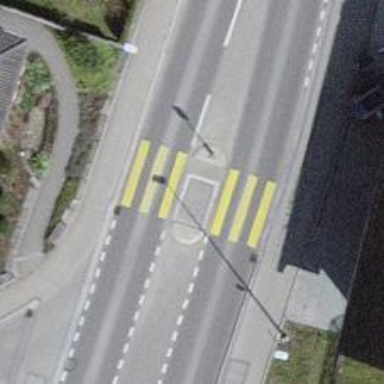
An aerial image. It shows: Uncontrolled zebra crossing with central island.